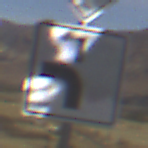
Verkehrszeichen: VerlaufVorfahrtsstrasse5
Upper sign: Vorfahrtsstrasse
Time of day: MorningAfternoon
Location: Outdoor (Nature)
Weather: PartlyCloudy
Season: NotSpecified
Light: Natural